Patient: sex M, age 43
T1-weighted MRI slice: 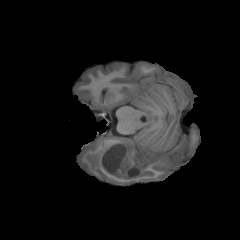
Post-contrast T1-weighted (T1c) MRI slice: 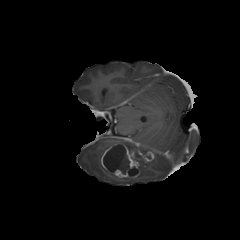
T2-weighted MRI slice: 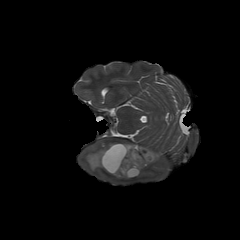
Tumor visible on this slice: yes
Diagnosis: Glioblastoma, IDH-wildtype
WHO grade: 4